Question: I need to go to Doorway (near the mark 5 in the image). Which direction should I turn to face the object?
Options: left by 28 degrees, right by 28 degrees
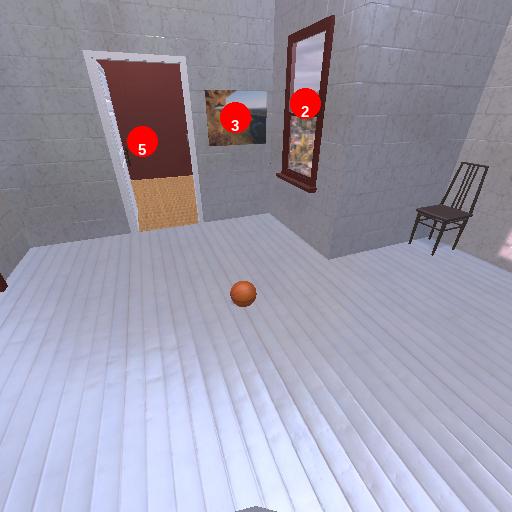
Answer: left by 28 degrees